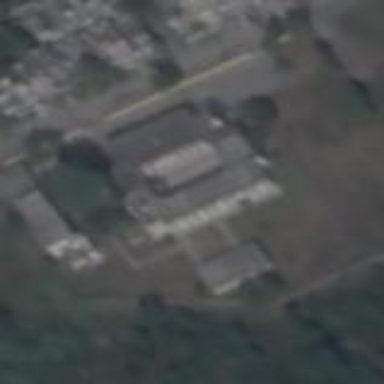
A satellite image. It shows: School.